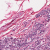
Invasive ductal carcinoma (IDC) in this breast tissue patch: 0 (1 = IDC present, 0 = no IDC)